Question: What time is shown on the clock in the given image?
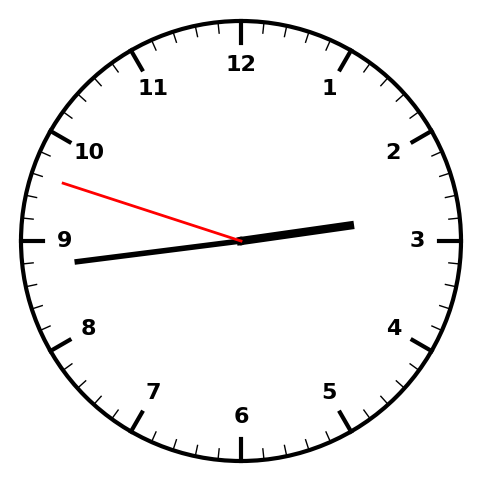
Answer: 02:43:48